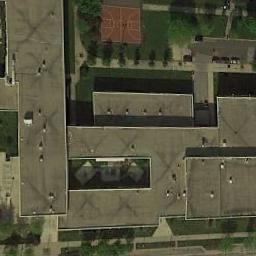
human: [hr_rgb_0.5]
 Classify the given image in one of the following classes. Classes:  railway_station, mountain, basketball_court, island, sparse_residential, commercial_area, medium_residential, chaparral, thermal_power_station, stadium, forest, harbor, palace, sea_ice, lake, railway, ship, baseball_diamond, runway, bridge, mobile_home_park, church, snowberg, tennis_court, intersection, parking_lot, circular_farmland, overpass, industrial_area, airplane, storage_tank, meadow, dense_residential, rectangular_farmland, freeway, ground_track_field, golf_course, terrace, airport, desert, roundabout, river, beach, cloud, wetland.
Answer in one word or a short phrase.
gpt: basketball_court